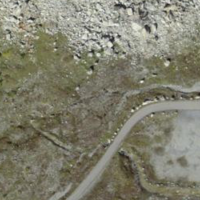
EUNIS habitat code: 48
Species observed at this site:
Silene acaulis